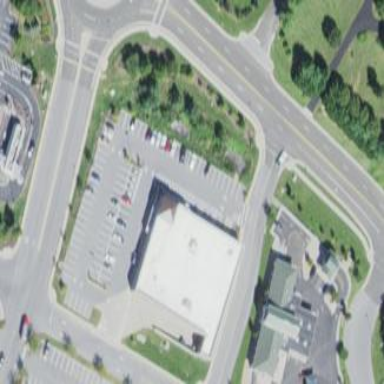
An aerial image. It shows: Retail building housing supermarket.